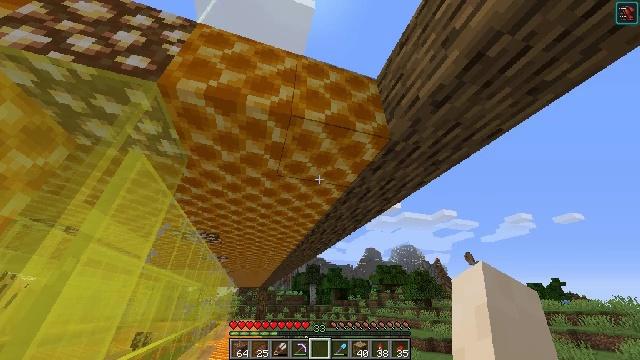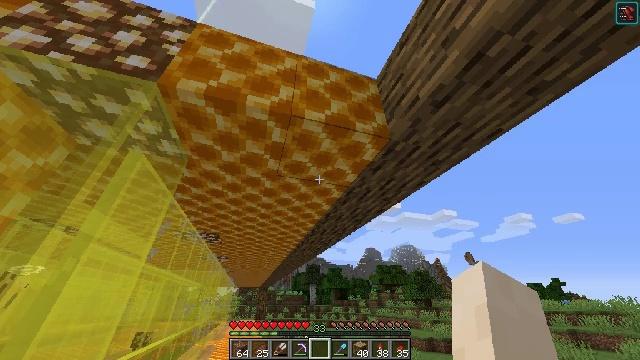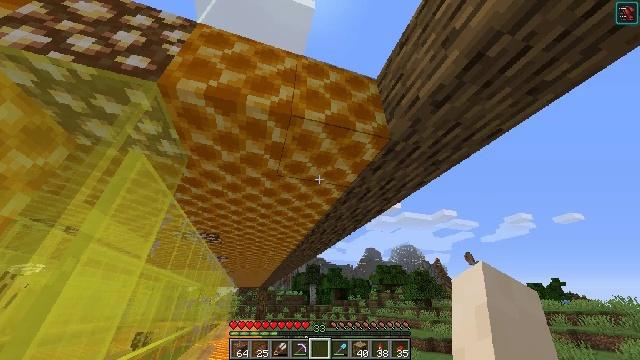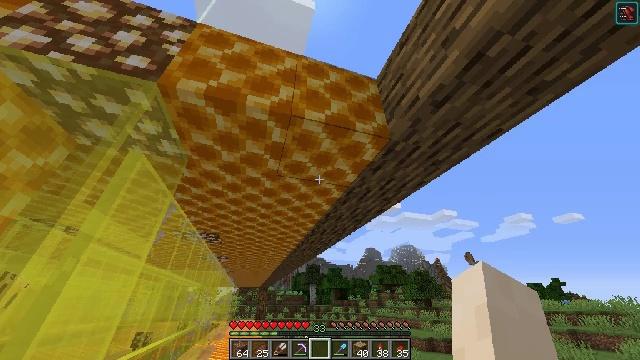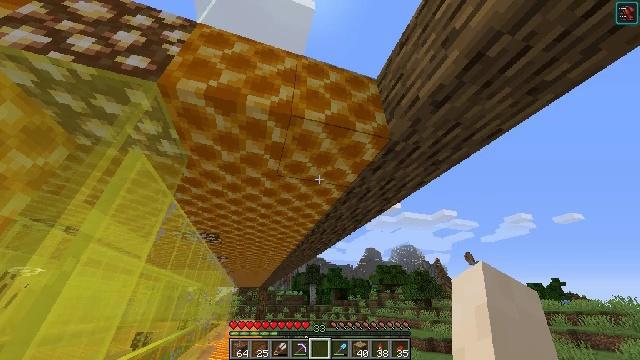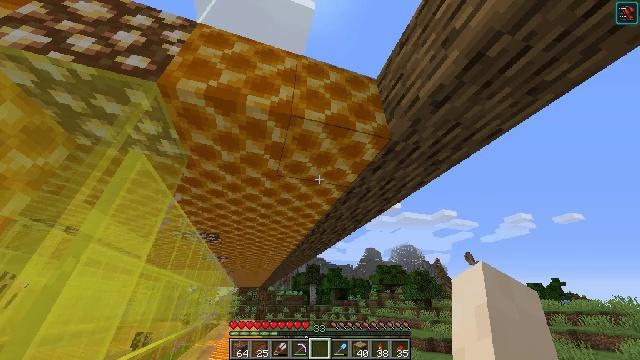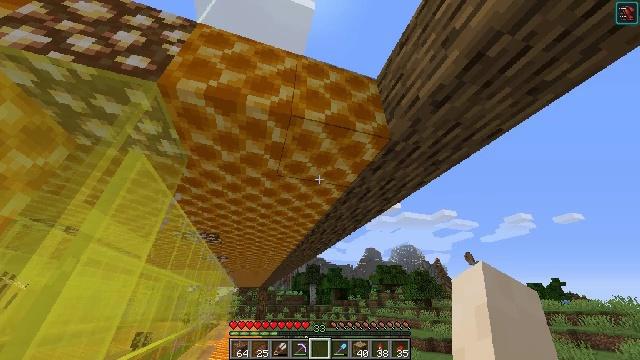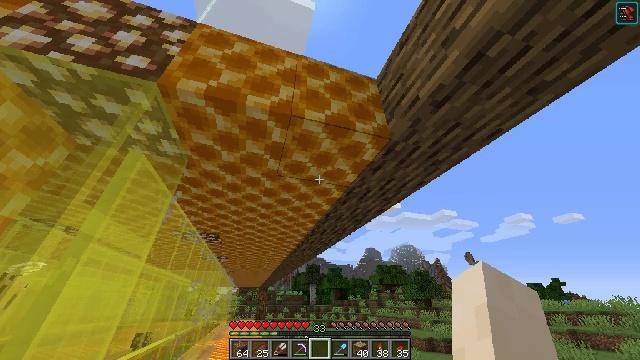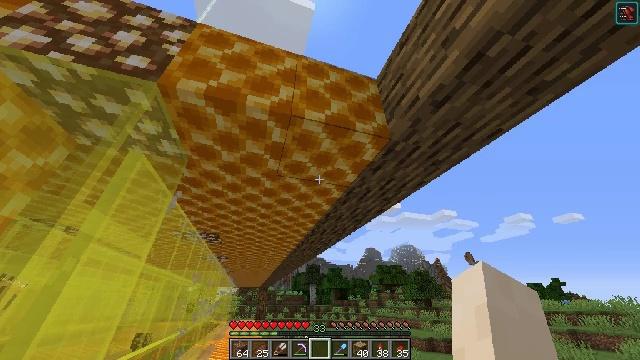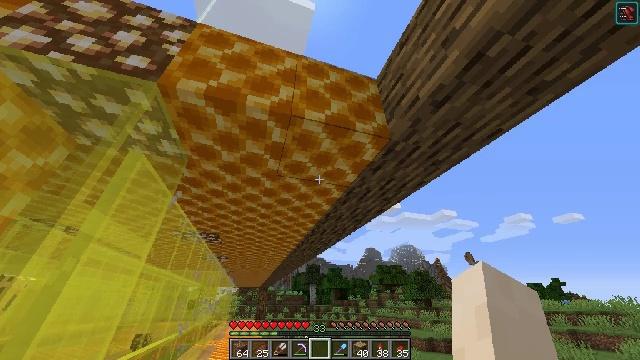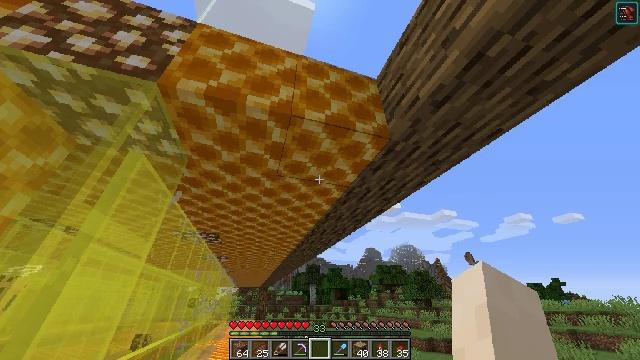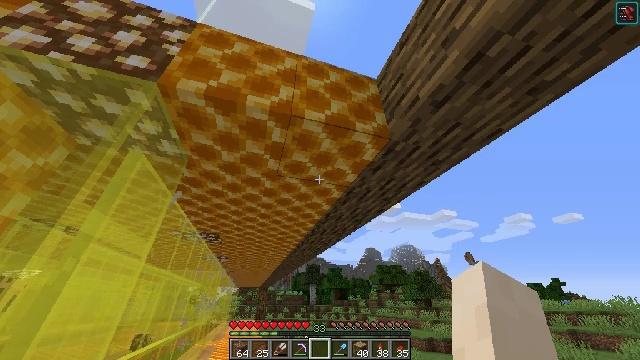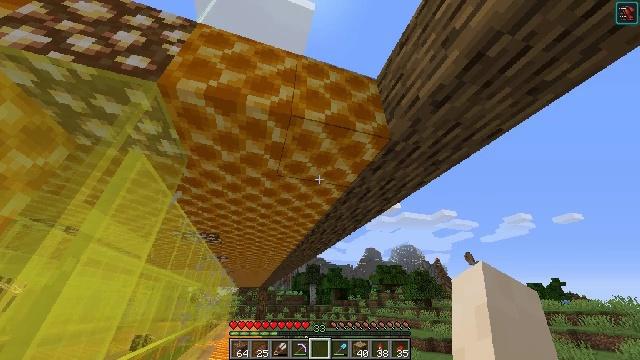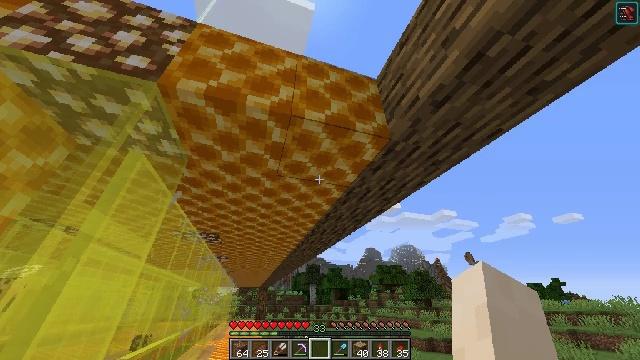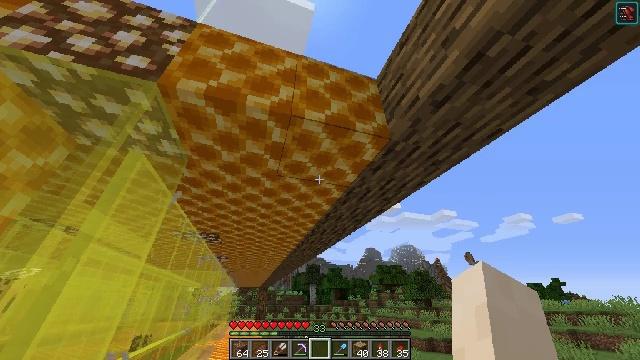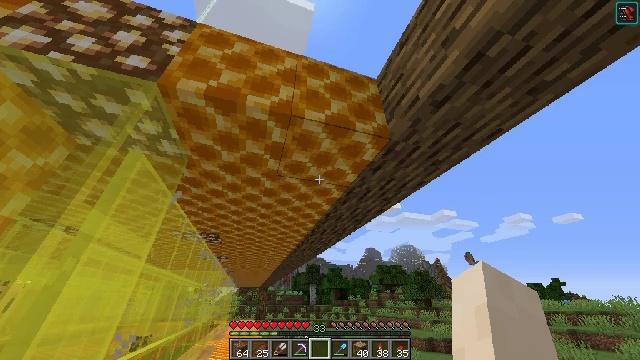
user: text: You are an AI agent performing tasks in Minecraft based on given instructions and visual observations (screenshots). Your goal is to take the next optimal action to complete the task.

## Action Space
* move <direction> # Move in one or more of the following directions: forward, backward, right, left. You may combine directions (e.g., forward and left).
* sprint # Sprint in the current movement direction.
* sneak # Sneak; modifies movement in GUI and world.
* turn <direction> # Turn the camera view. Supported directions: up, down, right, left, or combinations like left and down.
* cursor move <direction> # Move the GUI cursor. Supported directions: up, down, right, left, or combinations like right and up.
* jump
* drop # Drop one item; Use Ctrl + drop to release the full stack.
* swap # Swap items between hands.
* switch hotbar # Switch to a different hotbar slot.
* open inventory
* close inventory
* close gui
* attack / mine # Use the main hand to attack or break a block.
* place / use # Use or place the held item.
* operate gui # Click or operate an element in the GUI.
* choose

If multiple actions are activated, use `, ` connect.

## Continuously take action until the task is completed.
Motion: motion action
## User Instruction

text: Organize honeycombs in a 2x2 pattern to craft a honeycomb block.
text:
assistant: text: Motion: no_op
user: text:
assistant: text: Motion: no_op
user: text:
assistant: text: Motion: no_op
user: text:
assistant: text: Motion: no_op
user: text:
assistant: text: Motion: no_op
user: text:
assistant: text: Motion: no_op
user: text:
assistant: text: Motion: no_op
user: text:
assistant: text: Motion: no_op
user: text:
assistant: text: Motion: no_op
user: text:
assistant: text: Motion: no_op
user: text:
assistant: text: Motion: no_op
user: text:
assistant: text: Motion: no_op
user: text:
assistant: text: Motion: no_op
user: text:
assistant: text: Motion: no_op
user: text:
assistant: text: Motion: no_op
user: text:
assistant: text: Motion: no_op
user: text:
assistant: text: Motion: no_op
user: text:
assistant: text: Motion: no_op
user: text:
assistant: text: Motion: no_op
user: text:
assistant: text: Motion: no_op
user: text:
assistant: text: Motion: no_op
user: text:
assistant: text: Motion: no_op
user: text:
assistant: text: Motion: no_op
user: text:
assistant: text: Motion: no_op
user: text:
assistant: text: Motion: no_op
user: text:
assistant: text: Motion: no_op
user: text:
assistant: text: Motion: no_op
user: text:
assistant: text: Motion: no_op
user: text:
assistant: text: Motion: no_op
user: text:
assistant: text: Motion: no_op